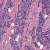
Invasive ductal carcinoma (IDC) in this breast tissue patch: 1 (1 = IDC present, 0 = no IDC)